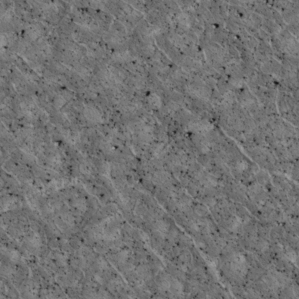
Label: non_frost